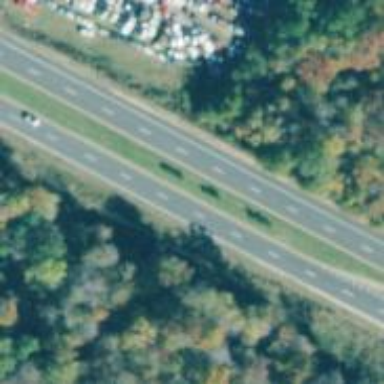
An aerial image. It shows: Asphalt road classified as trunk highway.